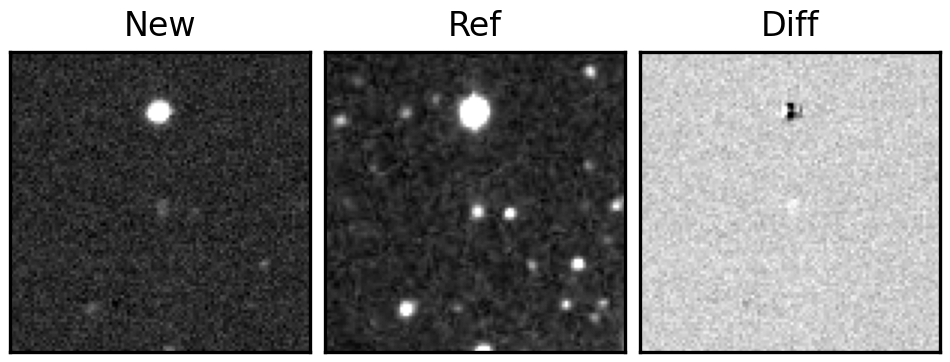
Label: real